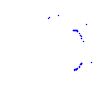
Particle: proton